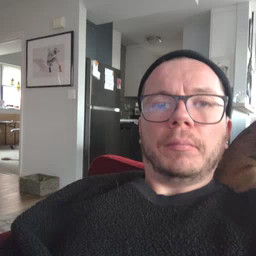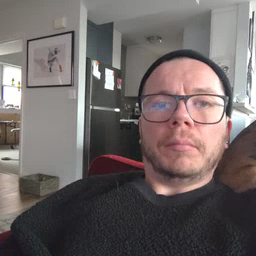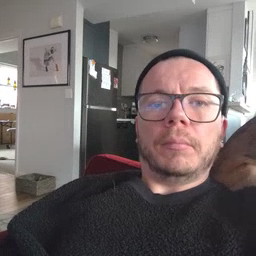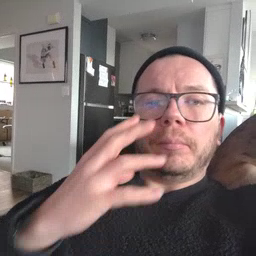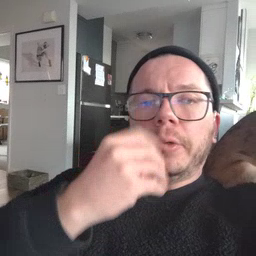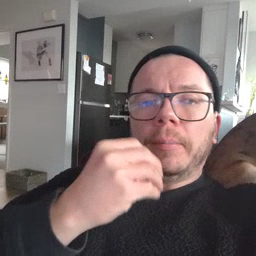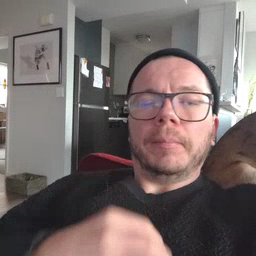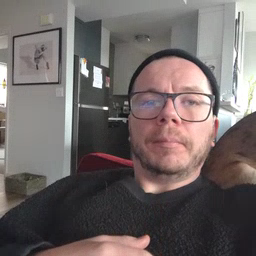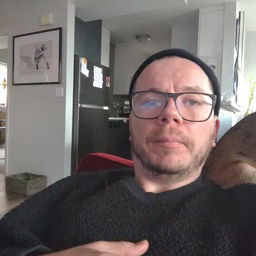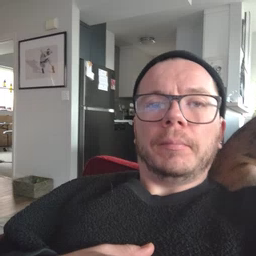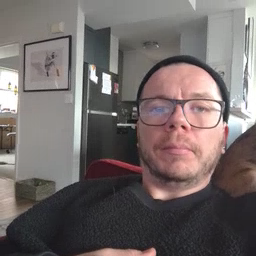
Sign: pretty